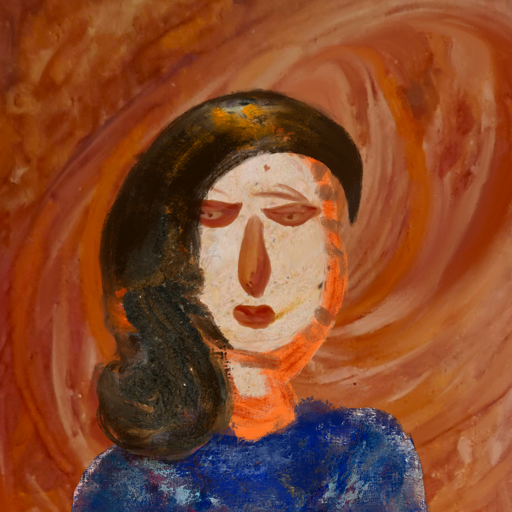
Background: Pious_Lady, Head And Neck Front: Rupkatha, Face Front: Pious_Lady, Bust: Irani, Hair Front: Gypsy_Queen, Head Accessory: Blank, Second Necklace: Blank, Necklace: Blank, Baby: Blank